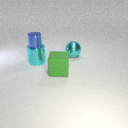
large cyan metal cylinder in front of large cyan metal sphere